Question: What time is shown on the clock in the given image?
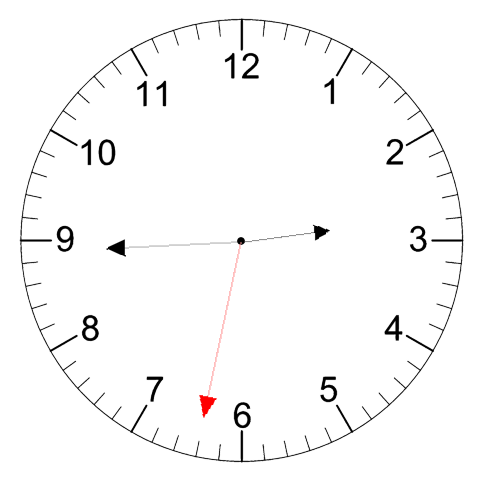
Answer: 02:44:32